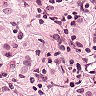
Metastatic tissue present: yes